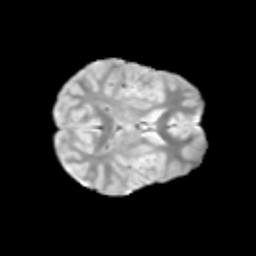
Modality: T2w
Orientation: axial
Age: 9
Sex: female
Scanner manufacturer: siemens
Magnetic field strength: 3 T
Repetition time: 3.8 s
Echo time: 0.07 s